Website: home-depot
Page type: billing-address
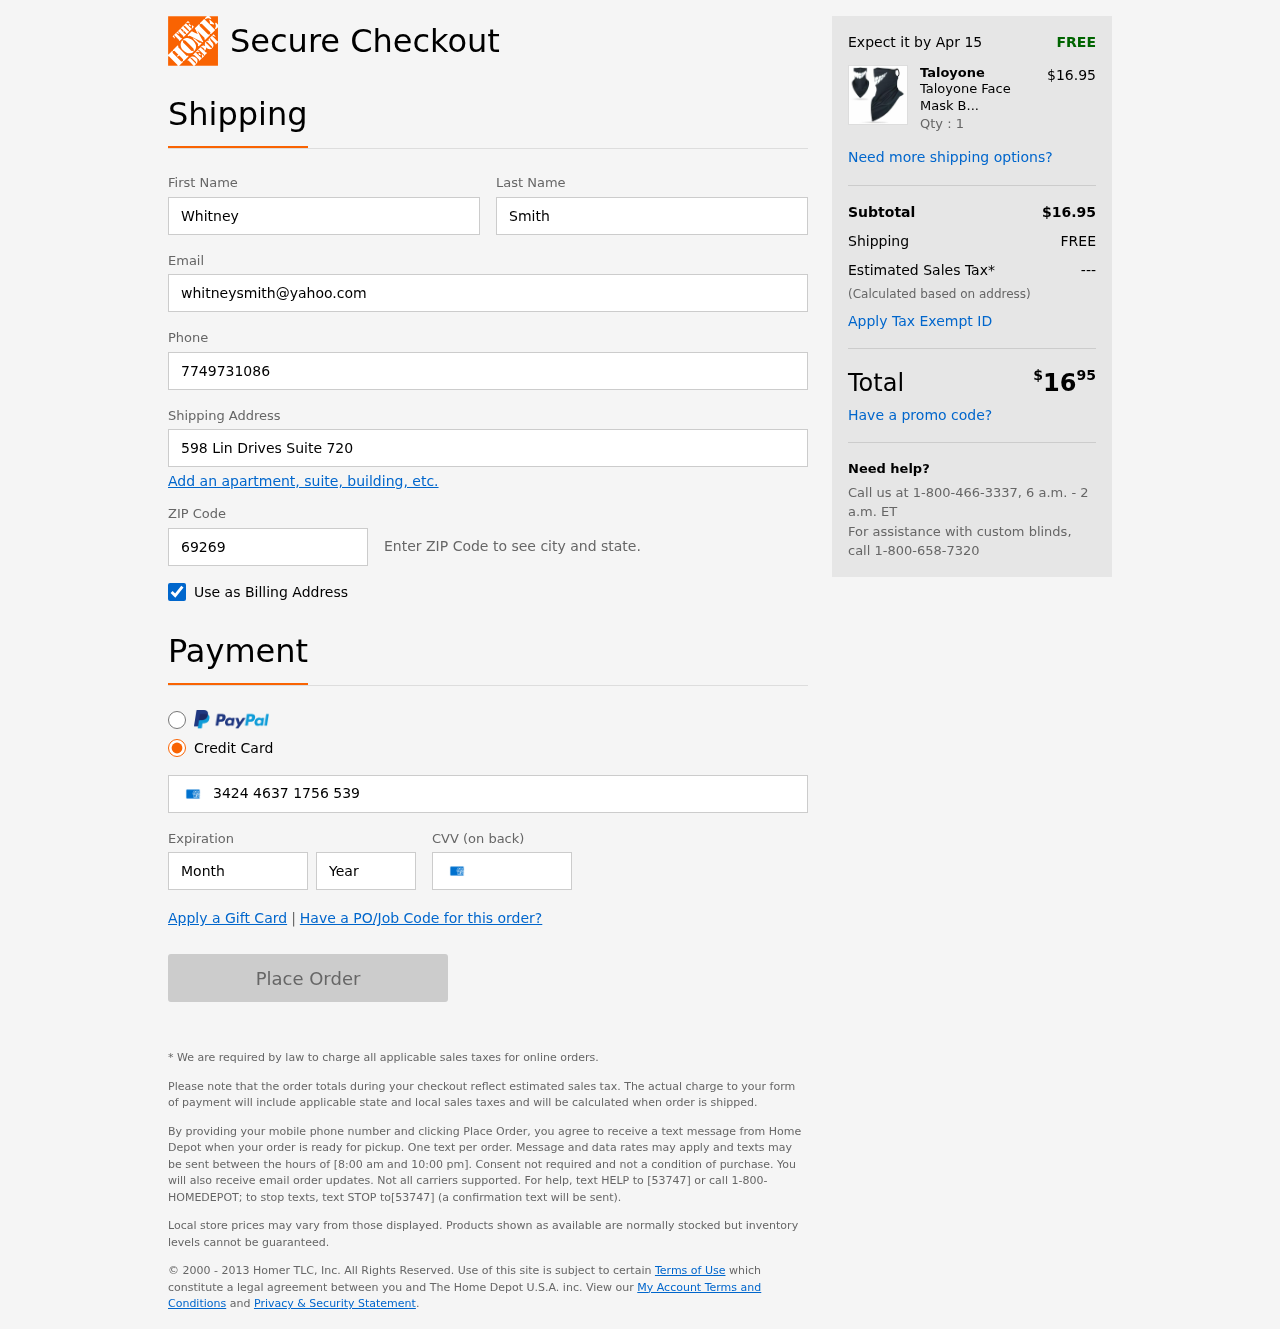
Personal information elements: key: PII_FIRSTNAME
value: Whitney
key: PII_LASTNAME
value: Smith
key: PII_EMAIL
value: whitneysmith@yahoo.com
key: PII_PHONE
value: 7749731086
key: PII_STREET
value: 598 Lin Drives Suite 720
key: PII_POSTCODE
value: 69269
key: PII_CARD_NUMBER
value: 3424 4637 1756 539
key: PII_CARD_EXPIRY_MONTH
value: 09
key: PII_CARD_CVV
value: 1651
Product elements: key: PRODUCT1_BRAND
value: Taloyone
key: PRODUCT1_NAME
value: Taloyone Face Mask Bandanas Neck Gaiter Ear Loops Face Balaclava Non Slip Light Cool Breathable Band
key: PRODUCT1_PRICE
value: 16.95
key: PRODUCT1_QUANTITY
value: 1
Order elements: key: ORDER_DELIVERY_DATE
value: Apr 15
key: ORDER_SUBTOTAL
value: $16.95
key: ORDER_SHIPPING_COST
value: FREE
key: ORDER_TAX
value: ---
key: ORDER_TOTAL2
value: $1695